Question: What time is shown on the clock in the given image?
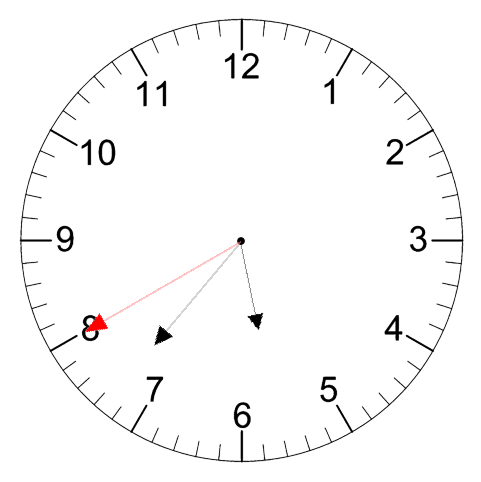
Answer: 05:36:40